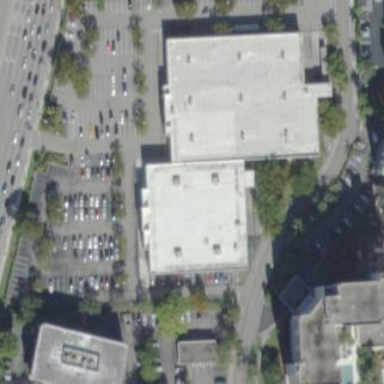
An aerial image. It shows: Department store building.